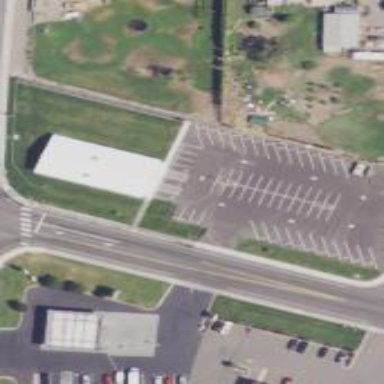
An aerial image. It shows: Parking area.